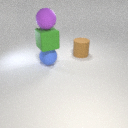
large blue rubber sphere below large purple rubber sphere